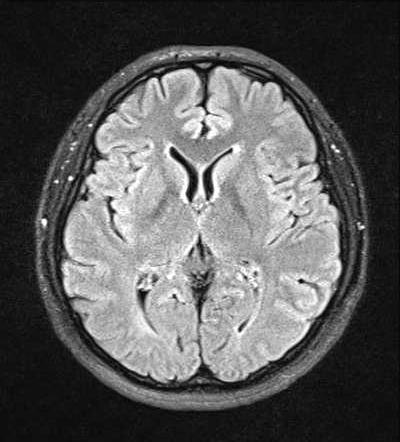
Label: notumor